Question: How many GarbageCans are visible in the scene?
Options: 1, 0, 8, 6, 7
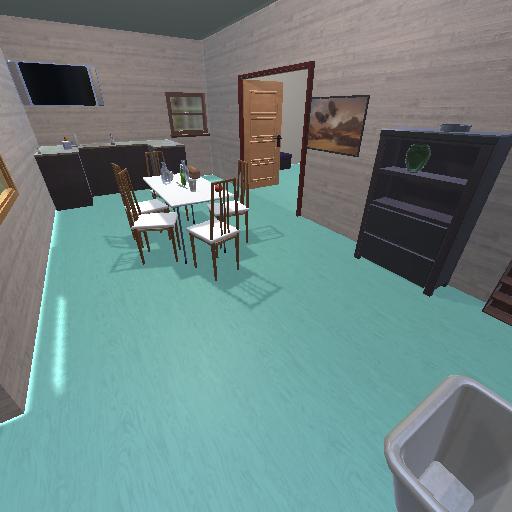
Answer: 1